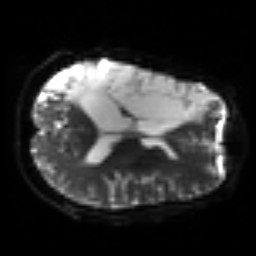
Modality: sbref
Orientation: axial
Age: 40
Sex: male
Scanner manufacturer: siemens
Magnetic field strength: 3 T
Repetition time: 3.2 s
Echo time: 0.081 s